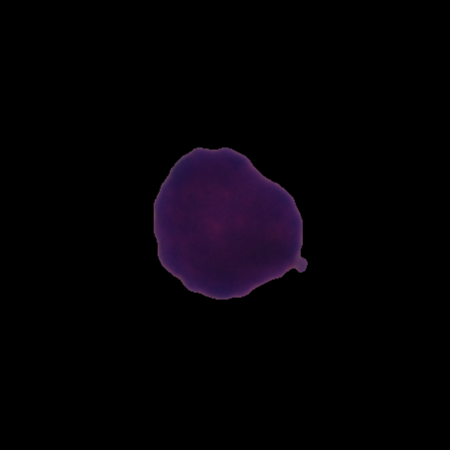
Label: healthy